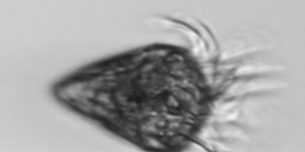
Label: Strombidium_wulffi